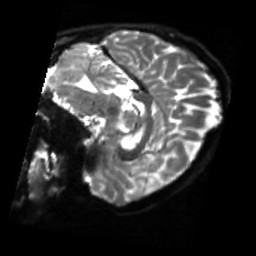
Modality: sbref
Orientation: sagittal
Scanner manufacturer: siemens
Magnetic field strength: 3 T
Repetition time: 4 s
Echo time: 0.0594 s